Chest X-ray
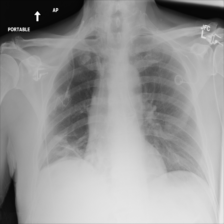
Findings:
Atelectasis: positive
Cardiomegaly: negative
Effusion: negative
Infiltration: negative
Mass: negative
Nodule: negative
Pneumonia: negative
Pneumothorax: negative
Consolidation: negative
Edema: negative
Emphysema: negative
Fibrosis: negative
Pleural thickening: negative
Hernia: negative